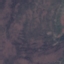
Label: HerbaceousVegetation